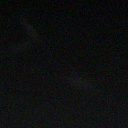
Screen state: off